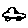
Label: car